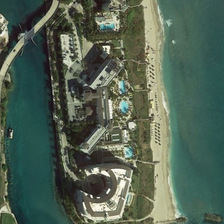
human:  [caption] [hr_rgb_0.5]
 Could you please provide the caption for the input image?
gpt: many buildings and some green trees are in a peninsula .

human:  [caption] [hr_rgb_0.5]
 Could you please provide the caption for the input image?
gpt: many buildings and some green trees are in a peninsula .

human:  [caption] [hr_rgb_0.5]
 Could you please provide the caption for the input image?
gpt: many buildings and some green trees are in a peninsula .

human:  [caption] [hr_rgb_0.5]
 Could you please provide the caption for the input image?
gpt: many buildings and some green trees are in a peninsula .

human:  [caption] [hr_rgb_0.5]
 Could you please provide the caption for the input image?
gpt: many buildings and some green trees are in a peninsula .